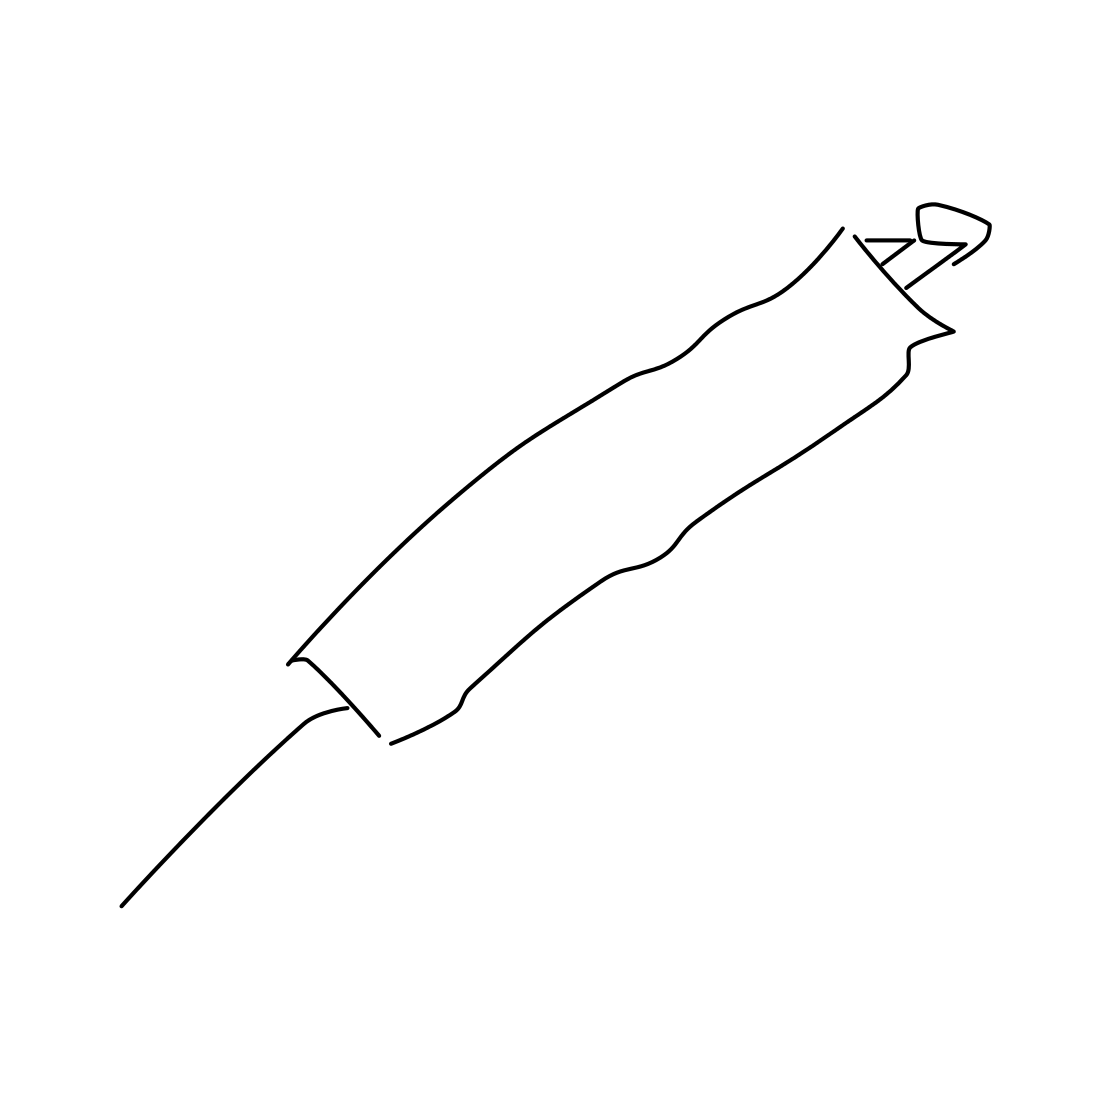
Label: syringe